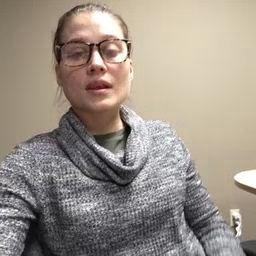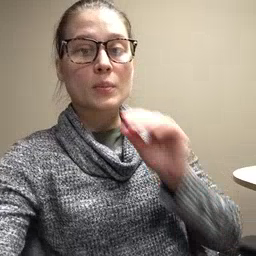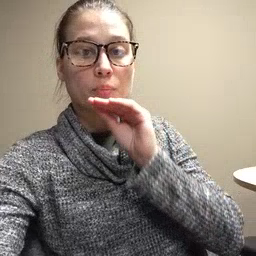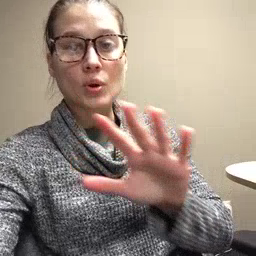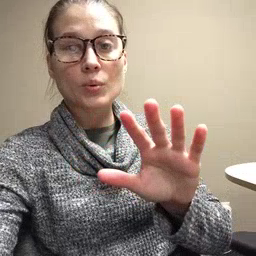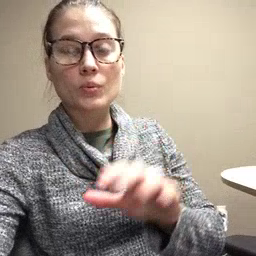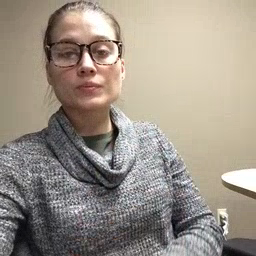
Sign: blow